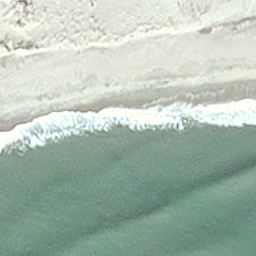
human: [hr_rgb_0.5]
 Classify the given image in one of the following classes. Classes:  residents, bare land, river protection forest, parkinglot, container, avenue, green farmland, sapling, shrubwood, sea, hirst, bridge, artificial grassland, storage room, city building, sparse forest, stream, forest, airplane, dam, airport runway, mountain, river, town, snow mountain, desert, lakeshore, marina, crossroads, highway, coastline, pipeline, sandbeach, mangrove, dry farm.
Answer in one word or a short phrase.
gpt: coastline